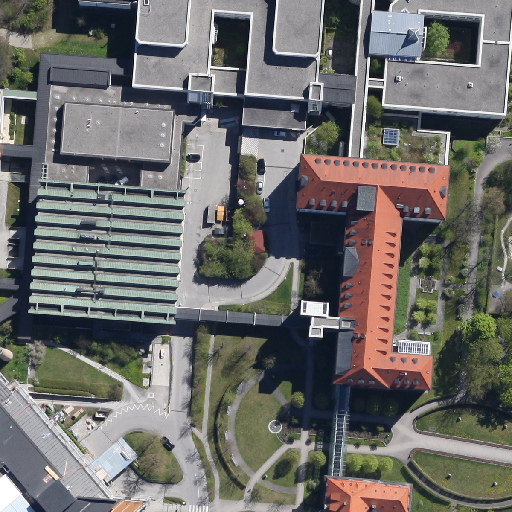
Referring expression: car